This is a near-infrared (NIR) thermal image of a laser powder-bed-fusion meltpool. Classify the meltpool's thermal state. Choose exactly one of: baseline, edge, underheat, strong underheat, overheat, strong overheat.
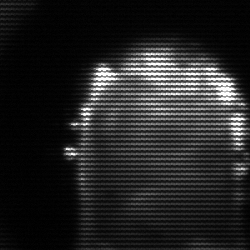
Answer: baseline